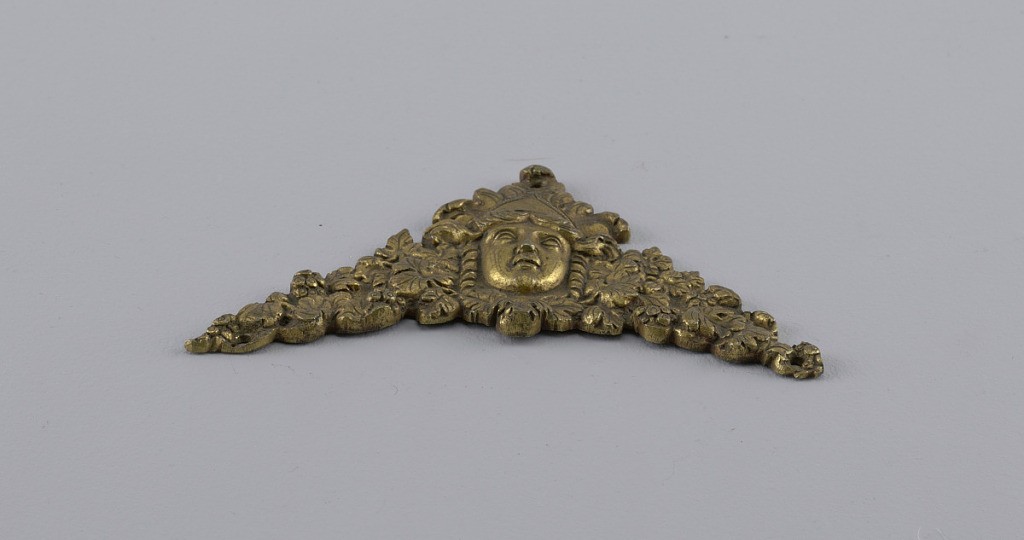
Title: Mount
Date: ca. 1715
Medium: Gilt bronze
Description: head